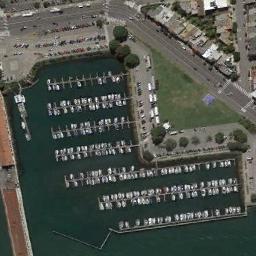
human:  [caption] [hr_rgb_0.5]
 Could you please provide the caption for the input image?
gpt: Many boats are neatly arranged on the sea side of the harbor  There are parking lots and many buildings on the harbor .

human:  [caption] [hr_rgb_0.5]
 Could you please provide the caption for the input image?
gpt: Many ships are in the harbor .

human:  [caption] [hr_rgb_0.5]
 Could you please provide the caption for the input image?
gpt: The harbor with lots of neatly docked boats is next to a parking lot and a lawn .

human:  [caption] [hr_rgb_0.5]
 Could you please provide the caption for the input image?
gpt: There are people and cars on the harbor shore .

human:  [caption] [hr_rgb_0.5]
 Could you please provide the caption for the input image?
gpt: There are many buildings and a parking lot beside the harbor .